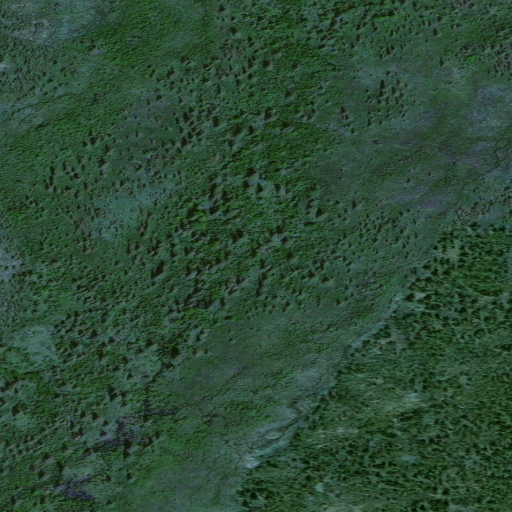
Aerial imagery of valley in Alaska named Glenn Gulch containing only unknown